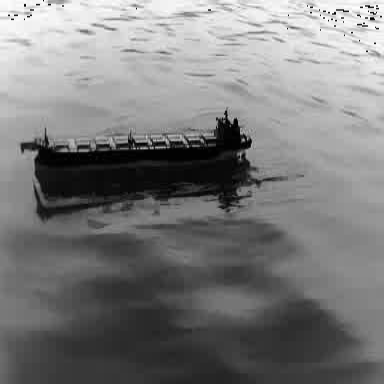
There is a liner in the infrared image.